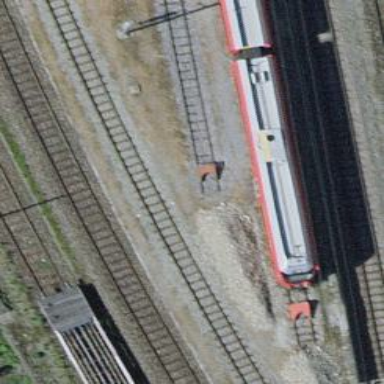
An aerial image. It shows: Railway buffer stop.